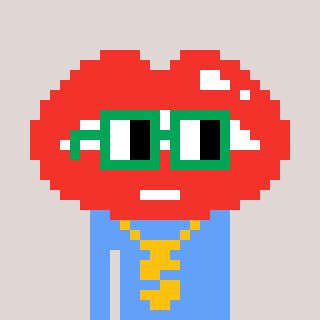
a pixel art character with square green glasses, a lips-shaped head and a blue-colored body on a warm background